Question: Minimal working example of my code:
'''
import matplotlib.pyplot as plt
import matplotlib.gridspec as gridspec
import numpy as np
from scipy.ndimage.filters import gaussian_filter
import numpy.random as nprnd
x = nprnd.randint(1000, size=5000)
y = nprnd.randint(1000, size=5000)
xmin, xmax = min(x), max(x)
ymin, ymax = min(y), max(y)
rang = [[xmin, xmax], [ymin, ymax]]
binsxy = [int((xmax - xmin) / 80), int((ymax - ymin) / 80)]
H, xedges, yedges = np.histogram2d(x, y, range=rang, bins=binsxy)
H_g = gaussian_filter(H, 2, mode='constant')
xline = 6.
yline = 4.
fig = plt.figure(figsize=(5, 5)) # create the top-level container
gs = gridspec.GridSpec(1, 1) # create a GridSpec object
ax0 = plt.subplot(gs[0, 0])
# Set minor ticks
ax0.minorticks_on()
# Set grid
ax0.grid(b=True, which='major', color='k', linestyle='-', zorder=1)
ax0.grid(b=True, which='minor', color='k', linestyle='-', zorder=1)
# Add vertical and horizontal lines
plt.axvline(x=xline, linestyle='-', color='white', linewidth=4, zorder=2)
plt.axhline(y=yline, linestyle='-', color='white', linewidth=4, zorder=2)
plt.text(0.5, 0.91, 'Some text', transform = ax0.transAxes, bbox=dict(facecolor='white', alpha=1.0), fontsize=12)
plt.imshow(H_g.transpose(), origin='lower')
plt.show()
'''
which returns this:

As you can see, the grid is drawn of the 'axline' & 'avline' lines, even though I'm setting the 'zorder' the other way around. How can I fix this?
I'm using .
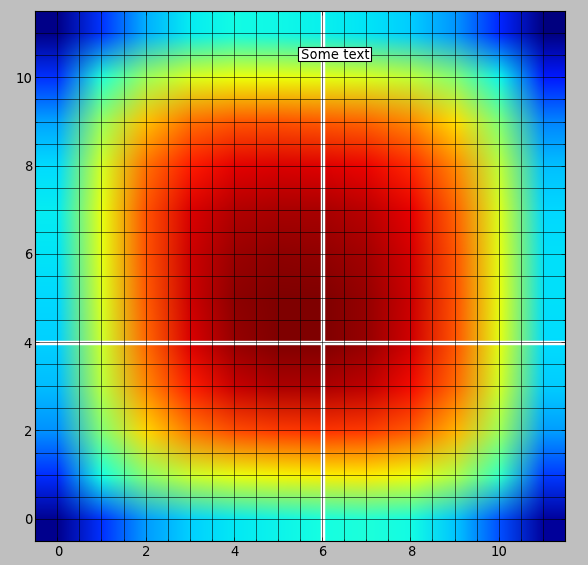
Answer: Your 'zorder=2' is too small.
Increase it to 'zorder=3' and the 'axhline' and 'axvline' will be above the grid and below the label:
'''
plt.axvline(x=xline, linestyle='-', color='white', linewidth=4, zorder=3)
plt.axhline(y=yline, linestyle='-', color='white', linewidth=4, zorder=3)
'''

If you were to increase the 'zorder' further, for example 'zorder=10', the lines would be on top of your 'some text'-label.
More information on the default settings for 'zorder'-values can be found <URL>.